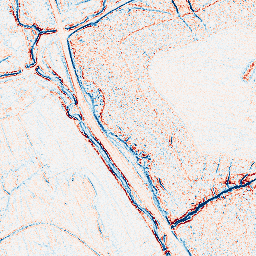
Category: edge_preserving
Decomposition family: bilateral
Decomposition parameters: d: 5
sigma_color: 50
sigma_space: 75
Upsampling method: bicubic
Upsampling parameters: scale: 4
Upsampling scale: 4